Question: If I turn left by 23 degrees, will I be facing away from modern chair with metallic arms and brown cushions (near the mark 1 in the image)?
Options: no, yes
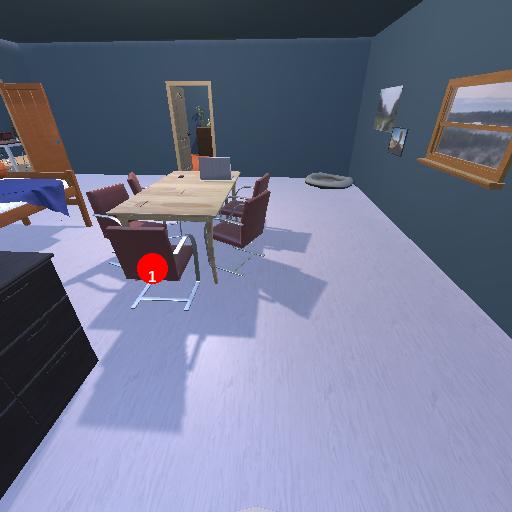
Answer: no